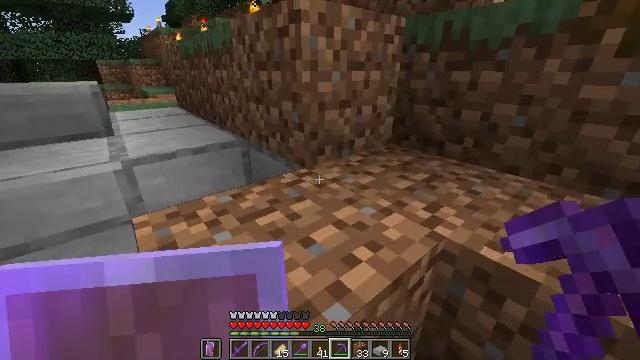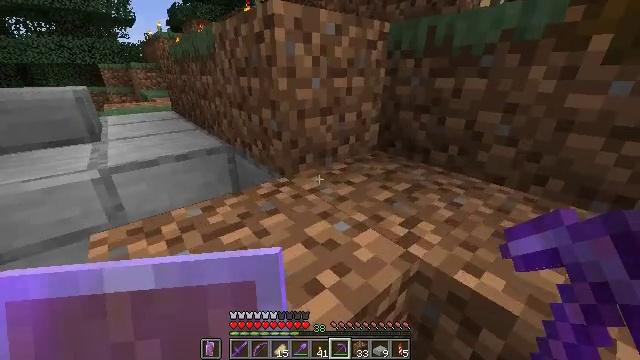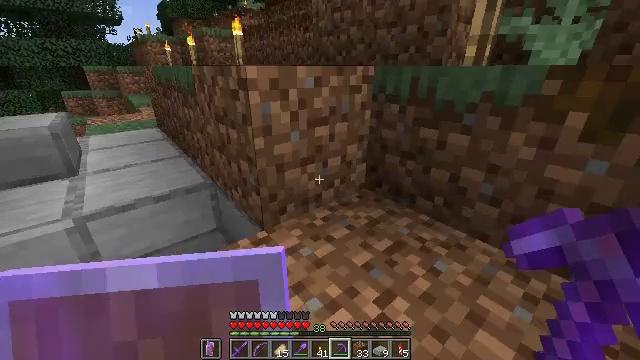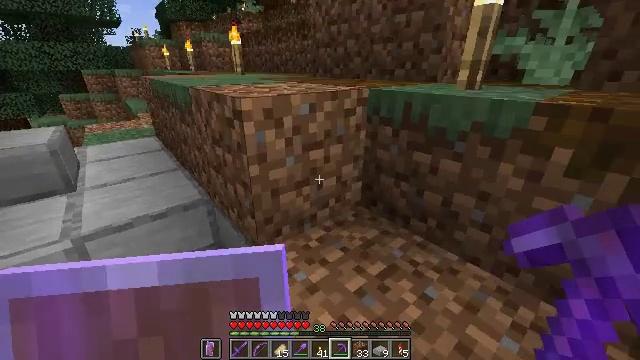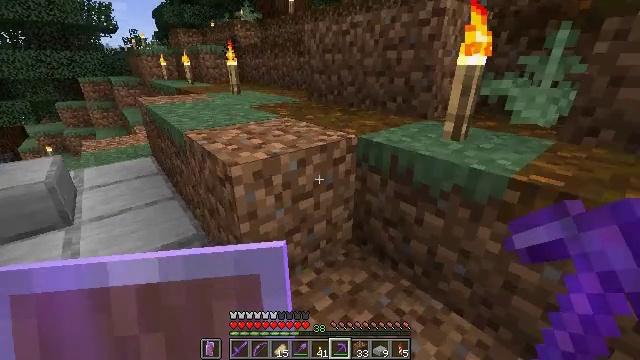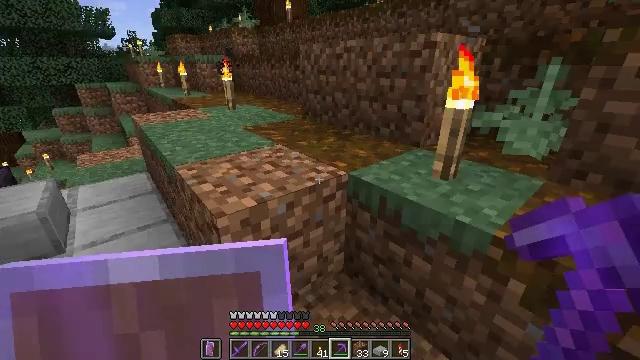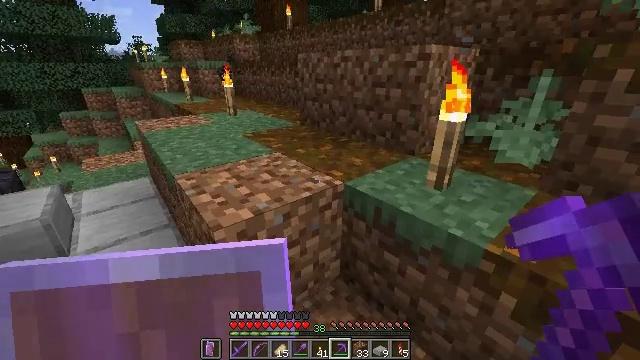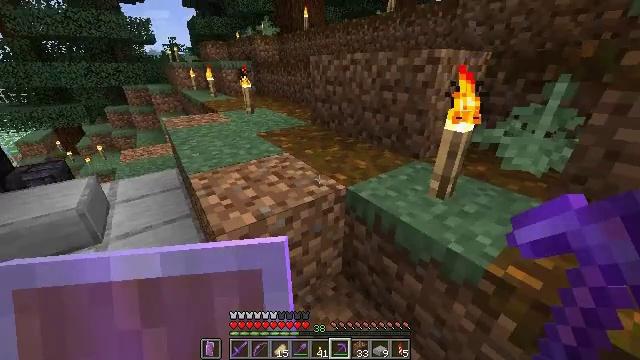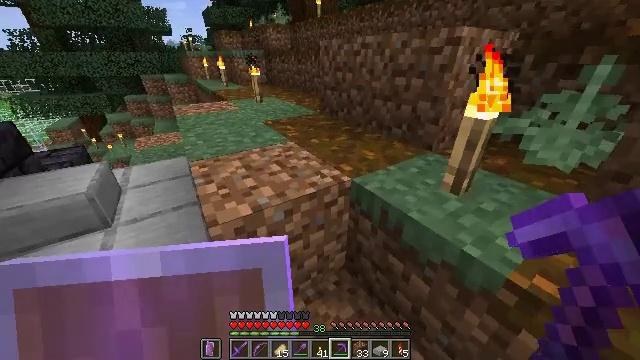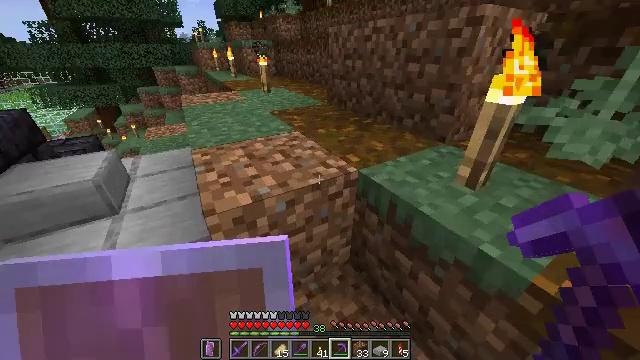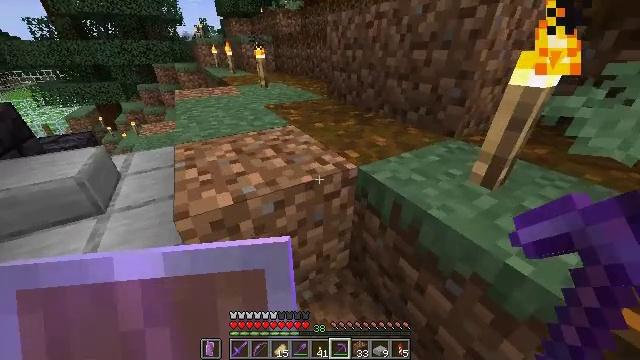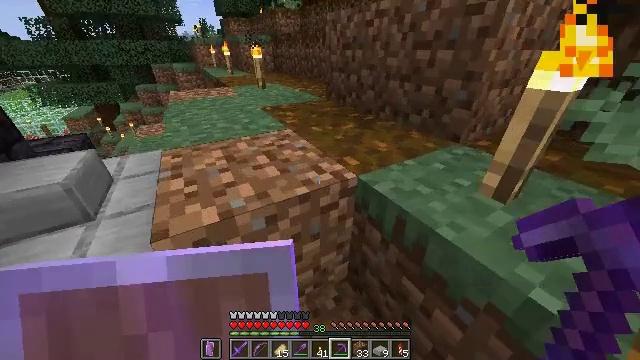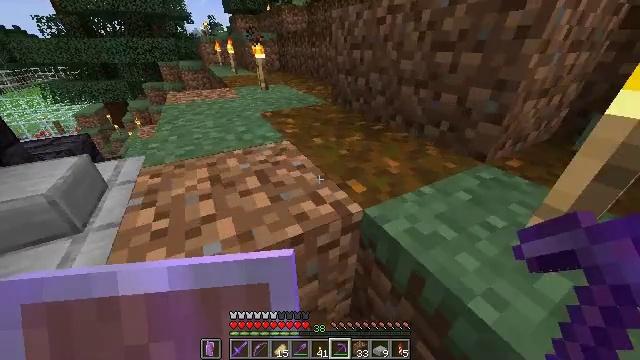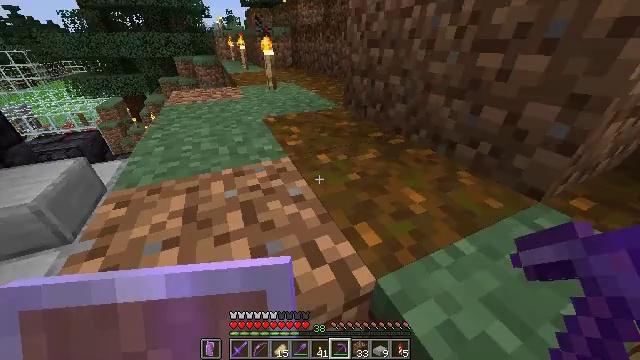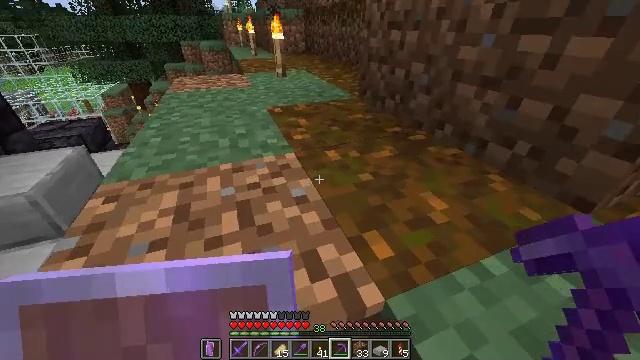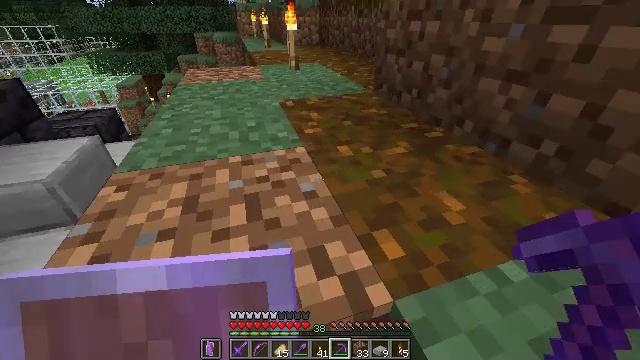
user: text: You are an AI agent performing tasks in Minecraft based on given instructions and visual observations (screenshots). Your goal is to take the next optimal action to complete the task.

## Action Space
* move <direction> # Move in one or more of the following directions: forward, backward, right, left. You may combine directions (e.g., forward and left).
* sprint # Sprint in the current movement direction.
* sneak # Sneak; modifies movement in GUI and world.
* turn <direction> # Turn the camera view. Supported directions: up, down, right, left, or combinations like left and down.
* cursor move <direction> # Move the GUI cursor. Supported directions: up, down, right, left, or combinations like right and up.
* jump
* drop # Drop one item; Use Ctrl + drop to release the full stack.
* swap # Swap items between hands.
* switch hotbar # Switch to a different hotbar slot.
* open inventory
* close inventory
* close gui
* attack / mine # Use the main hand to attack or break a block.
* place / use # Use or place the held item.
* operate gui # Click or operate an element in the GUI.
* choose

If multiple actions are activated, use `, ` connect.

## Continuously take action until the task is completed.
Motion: motion action
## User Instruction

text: Dig into the ground to collect podzol.
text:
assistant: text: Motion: move forward, sprint
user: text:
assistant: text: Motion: move forward, sprint, jump
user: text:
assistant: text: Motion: move forward, sprint, jump
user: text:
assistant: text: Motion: move forward, sprint, jump
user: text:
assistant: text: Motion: move forward, sprint, jump
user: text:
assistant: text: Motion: move forward, sprint
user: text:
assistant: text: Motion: move forward, sprint, turn left and down
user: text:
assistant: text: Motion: move forward, sprint, turn left and down
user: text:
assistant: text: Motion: move forward, turn left and down
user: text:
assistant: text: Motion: move forward
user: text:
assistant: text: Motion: move forward
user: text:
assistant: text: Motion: move forward, turn left
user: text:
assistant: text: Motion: turn left and down
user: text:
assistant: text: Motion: turn left
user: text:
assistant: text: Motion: turn left
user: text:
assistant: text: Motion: turn left
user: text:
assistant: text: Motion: no_op
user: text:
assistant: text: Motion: move forward
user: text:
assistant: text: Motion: move forward
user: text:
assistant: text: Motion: move forward, jump
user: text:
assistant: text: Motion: move forward, turn down, jump
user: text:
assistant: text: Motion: move forward, turn right and down, jump
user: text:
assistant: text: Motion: move forward, turn right and down
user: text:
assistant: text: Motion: move forward, turn right and down
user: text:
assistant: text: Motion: move forward, turn right
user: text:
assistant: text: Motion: move forward, turn right
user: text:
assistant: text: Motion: move forward, turn right and down
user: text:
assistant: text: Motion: turn right and down
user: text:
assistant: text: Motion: turn right and down
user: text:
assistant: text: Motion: no_op